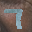
Label: 7